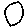
Label: circle